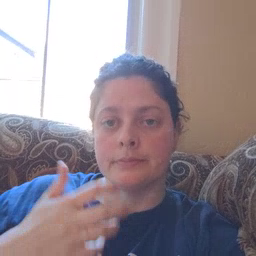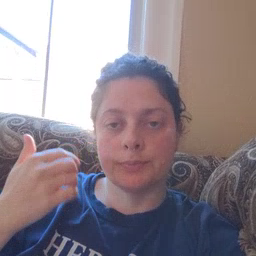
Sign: tiger